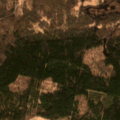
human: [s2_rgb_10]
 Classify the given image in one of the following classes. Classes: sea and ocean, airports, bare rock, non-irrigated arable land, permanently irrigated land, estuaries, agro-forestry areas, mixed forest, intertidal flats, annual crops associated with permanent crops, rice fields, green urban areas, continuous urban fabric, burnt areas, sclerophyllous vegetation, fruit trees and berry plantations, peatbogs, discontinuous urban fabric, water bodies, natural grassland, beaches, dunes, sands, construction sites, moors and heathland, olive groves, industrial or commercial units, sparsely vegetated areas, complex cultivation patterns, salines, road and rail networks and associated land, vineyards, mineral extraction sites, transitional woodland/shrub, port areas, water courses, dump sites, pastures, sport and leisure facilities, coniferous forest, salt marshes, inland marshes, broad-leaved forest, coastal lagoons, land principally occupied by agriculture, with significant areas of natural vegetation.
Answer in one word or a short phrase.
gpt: non-irrigated arable land, coniferous forest, mixed forest, transitional woodland/shrub